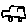
Label: car